Question: Which place?
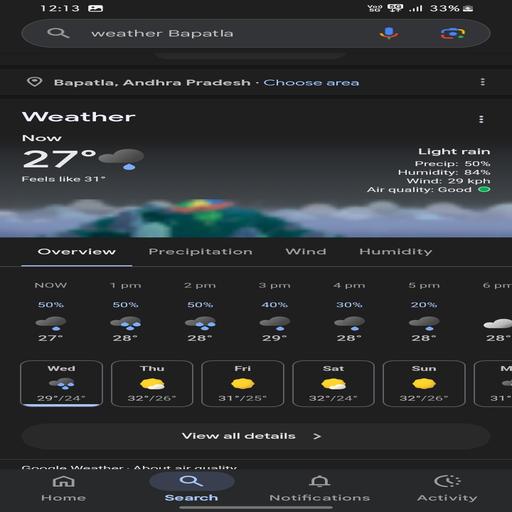
Answer: Bapatla city